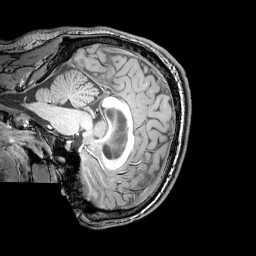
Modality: T1w
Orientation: sagittal
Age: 25
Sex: male
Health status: healthy
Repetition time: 0.081 s
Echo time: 0.037 s